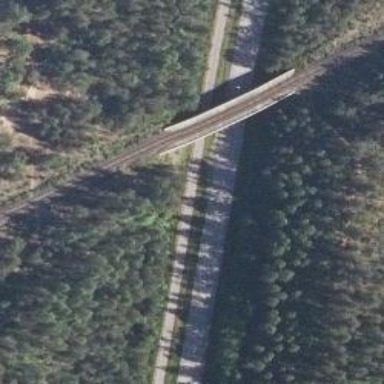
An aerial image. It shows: Continuous rail bridge over railway.